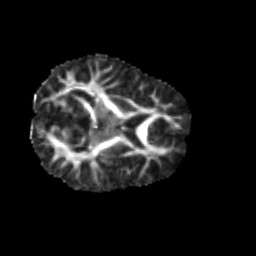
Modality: FA
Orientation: axial
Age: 7
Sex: female
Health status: healthy